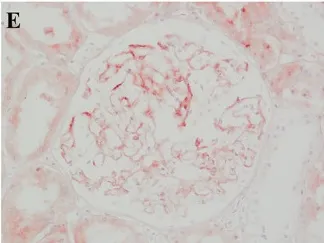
Histologic and immunohistochemical features of renal lesions. Immunohistochemical assay (original magnification, x200) showed. Mild staining for IgG.
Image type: pathology (immunostaining)